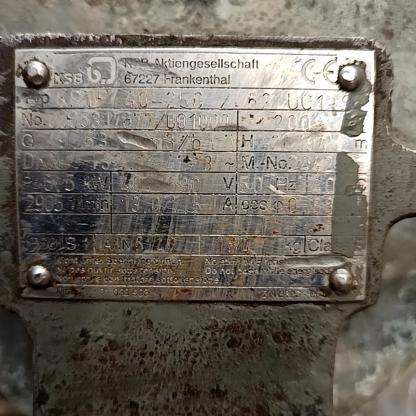
Klasa: tabliczka-znamionowa